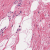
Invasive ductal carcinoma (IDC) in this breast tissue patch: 0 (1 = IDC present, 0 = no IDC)